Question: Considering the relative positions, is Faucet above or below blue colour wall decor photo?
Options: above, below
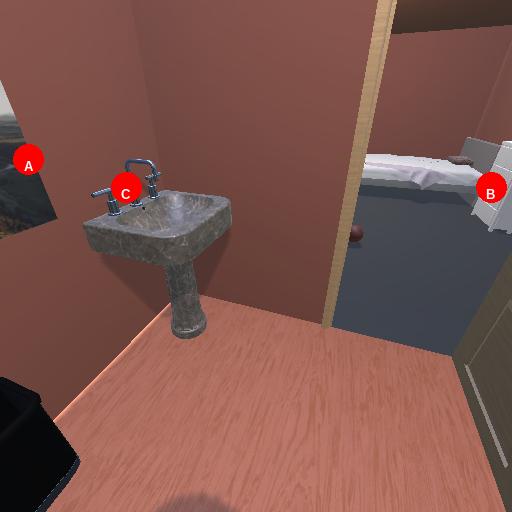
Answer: above